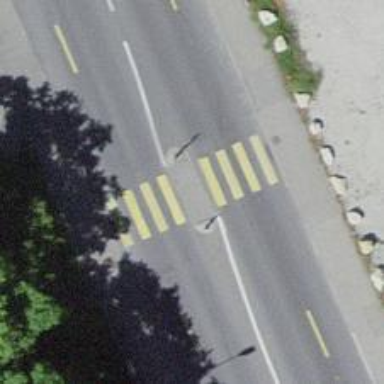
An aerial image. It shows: Uncontrolled crossing with central island on the road.